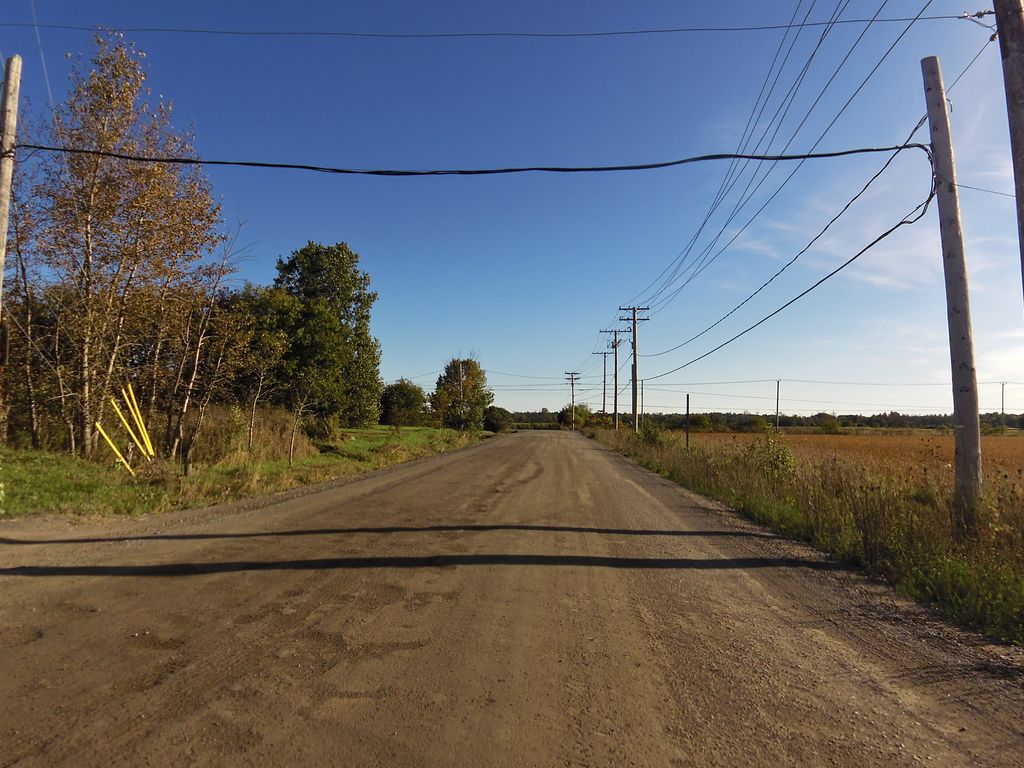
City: ottawa-gatineau